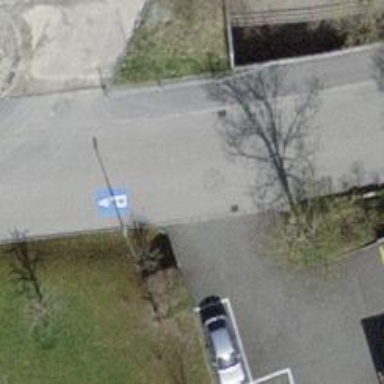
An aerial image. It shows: Residential road with asphalt surface. Sidewalk is present on the left side.